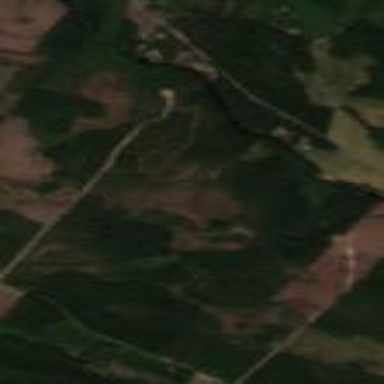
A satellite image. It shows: Forest area.